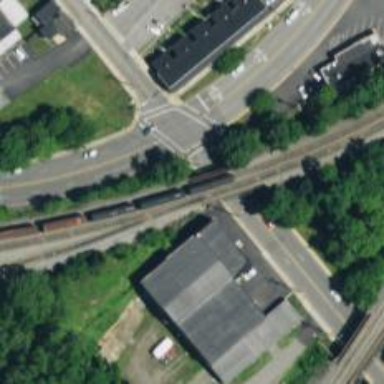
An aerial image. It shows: Railway bridge over siding.